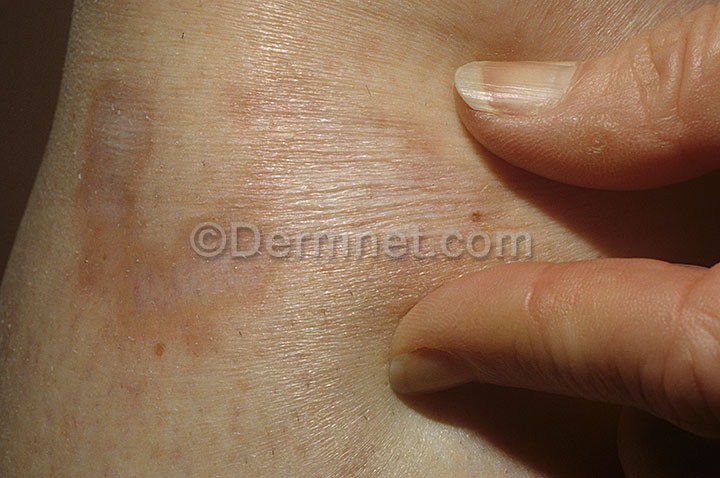
Disease: Psoriasis pictures Lichen Planus and related diseases